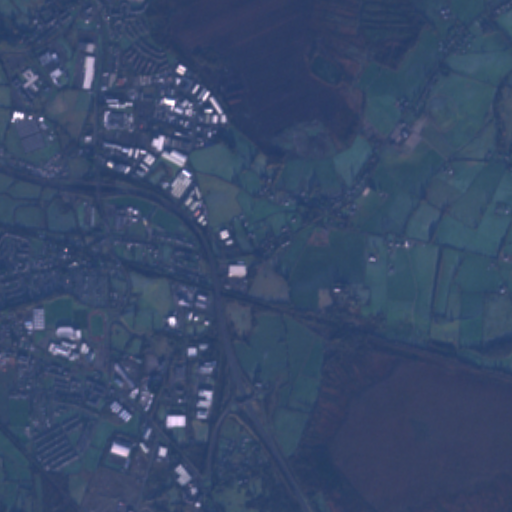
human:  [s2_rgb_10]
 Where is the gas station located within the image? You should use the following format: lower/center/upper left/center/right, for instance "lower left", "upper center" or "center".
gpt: The gas station is located in the upper left of the image.
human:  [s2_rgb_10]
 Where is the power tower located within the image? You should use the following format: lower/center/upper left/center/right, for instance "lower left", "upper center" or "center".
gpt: The power tower is located in the upper left of the image.
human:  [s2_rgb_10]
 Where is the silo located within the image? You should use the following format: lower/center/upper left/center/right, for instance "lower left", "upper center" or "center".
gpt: The silo is located in the upper left of the image.
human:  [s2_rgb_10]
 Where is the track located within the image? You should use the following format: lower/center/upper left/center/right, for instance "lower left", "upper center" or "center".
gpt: The track is located in the lower left of the image.
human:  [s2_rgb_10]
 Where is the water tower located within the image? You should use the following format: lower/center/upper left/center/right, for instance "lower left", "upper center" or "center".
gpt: The water tower is located in the upper left of the image.
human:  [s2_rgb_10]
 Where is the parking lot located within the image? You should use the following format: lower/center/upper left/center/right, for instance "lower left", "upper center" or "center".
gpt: There is no parking lot in the image.